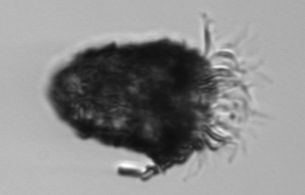
Label: Stenosemella_pacifica